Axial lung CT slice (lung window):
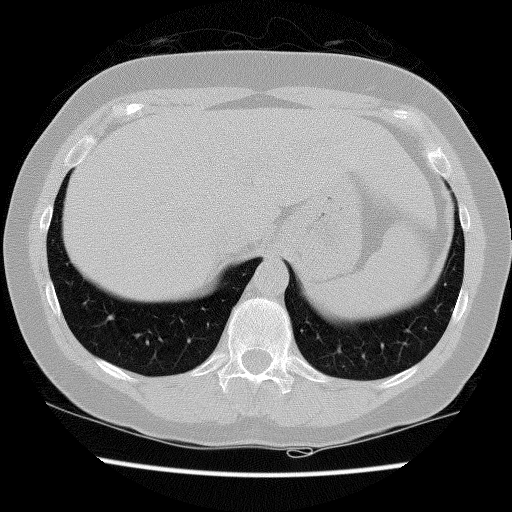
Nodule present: no